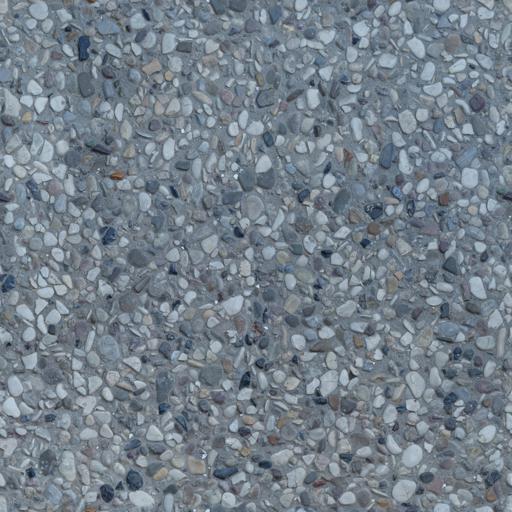
Tags: concrete flat pattern smooth tiled tiles